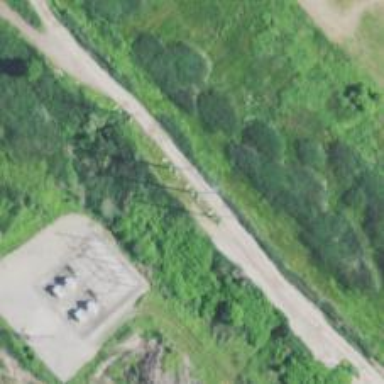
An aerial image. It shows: Power pole.